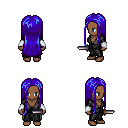
a pixel art fantasy rpg character, female body template, human, dark skin, gray robe, teal pants, blue extra-long hairstyle, white cloth bracers, dagger, four views (front, back, left, right), 2x2 character sprite sheet, small pixel art, hard edges, no anti-aliasing